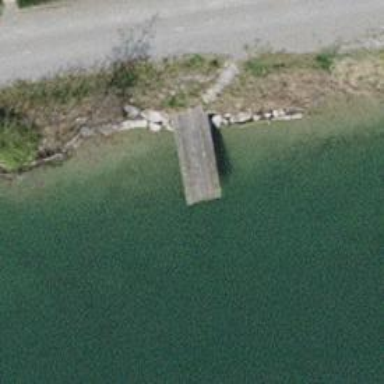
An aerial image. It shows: Man-made pier.